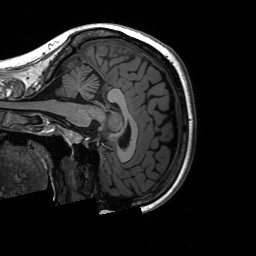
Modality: T1w
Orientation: sagittal
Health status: ill
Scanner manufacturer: siemens
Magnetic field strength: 3 T
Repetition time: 2.3 s
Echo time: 0.00226 s